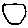
Label: circle